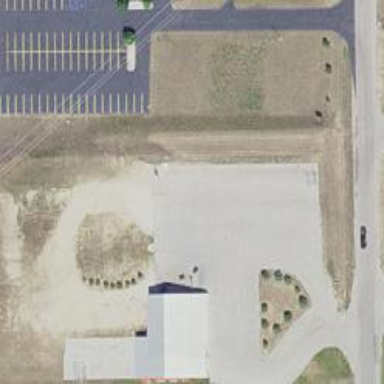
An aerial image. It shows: Parking area.